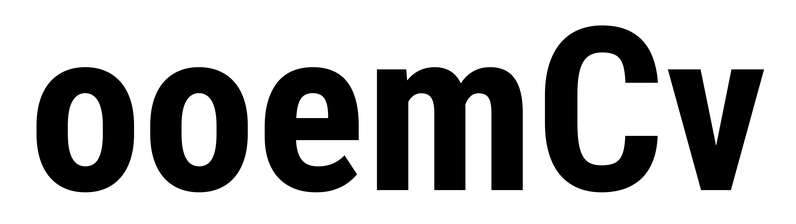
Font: Roboto_Condensed_Bold